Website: crate-barrel
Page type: address-validator
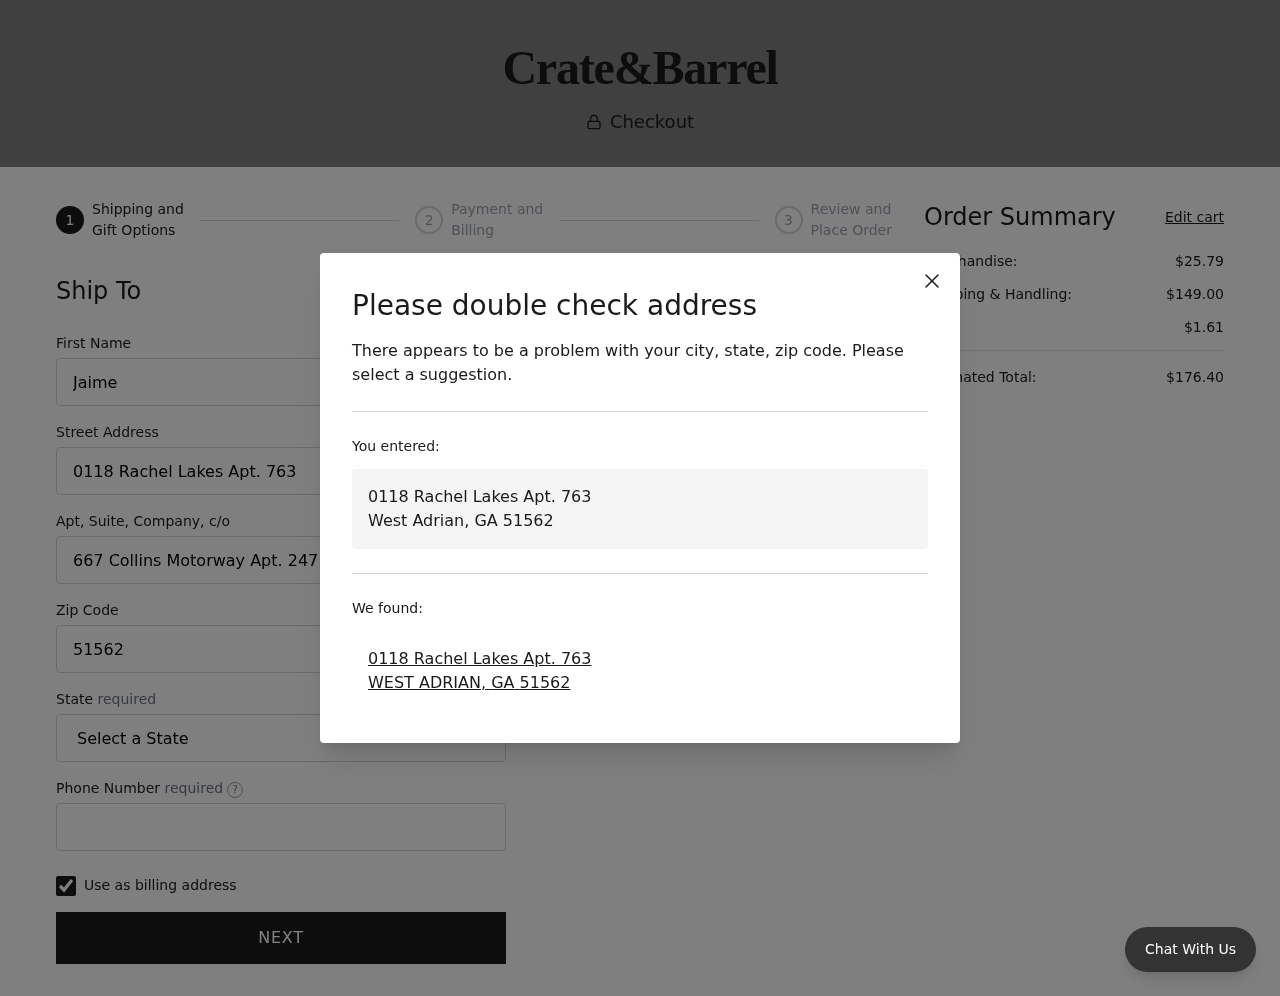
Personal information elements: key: PII_CITY
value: West Adrian
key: PII_CITY
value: WEST ADRIAN
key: PII_FIRSTNAME
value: Jaime
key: PII_PHONE
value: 4124197193
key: PII_POSTCODE
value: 51562
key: PII_STATE
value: Georgia
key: PII_STATE_ABBR
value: GA
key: PII_STREET
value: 0118 Rachel Lakes Apt. 763
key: PII_STREET2
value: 667 Collins Motorway Apt. 247
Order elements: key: ORDER_SUBTOTAL
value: $25.79
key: ORDER_SHIPPING_COST
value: $149.00
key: ORDER_TAX
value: $1.61
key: ORDER_TOTAL
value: $176.40